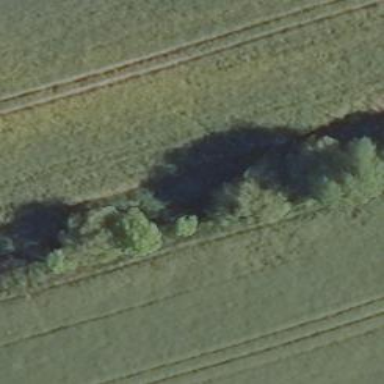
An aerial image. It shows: Row of trees in natural setting.